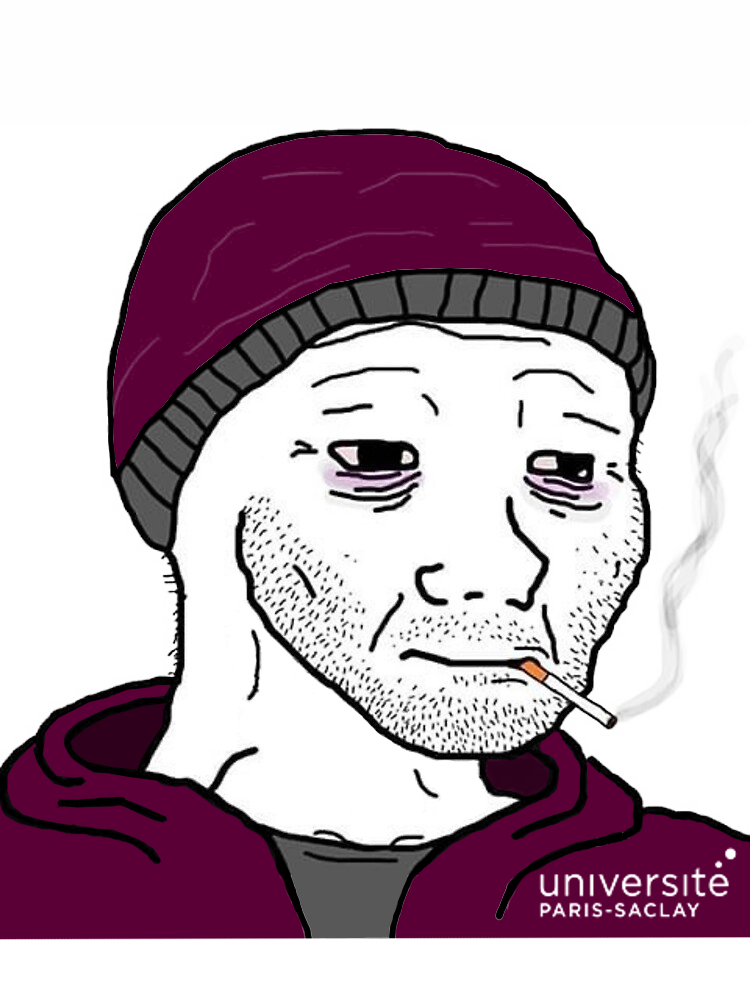
Label: 5_Doomer